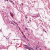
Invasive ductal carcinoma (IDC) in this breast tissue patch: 0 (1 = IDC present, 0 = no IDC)